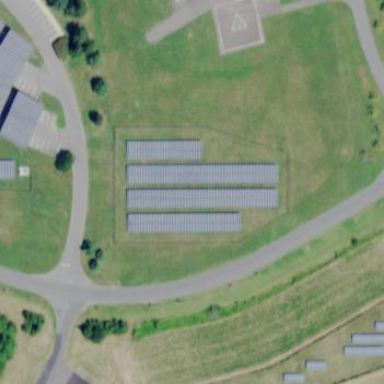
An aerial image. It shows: Solar power plant with photovoltaic technology. The plant generates electricity and is surrounded by fence.